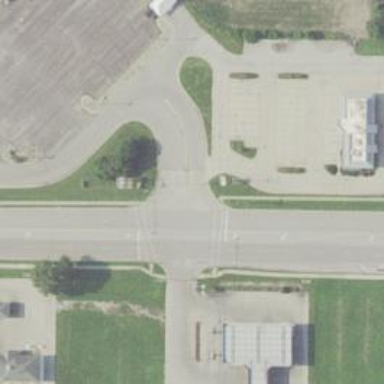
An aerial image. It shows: Asphalt footway with lined crossing markings.